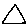
Label: triangle